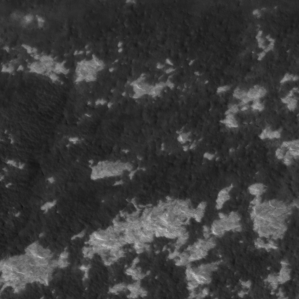
Label: non_frost